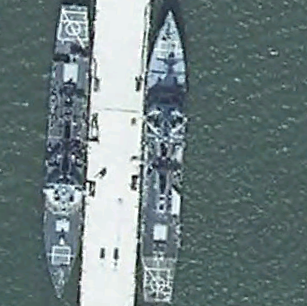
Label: destroyer